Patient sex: F
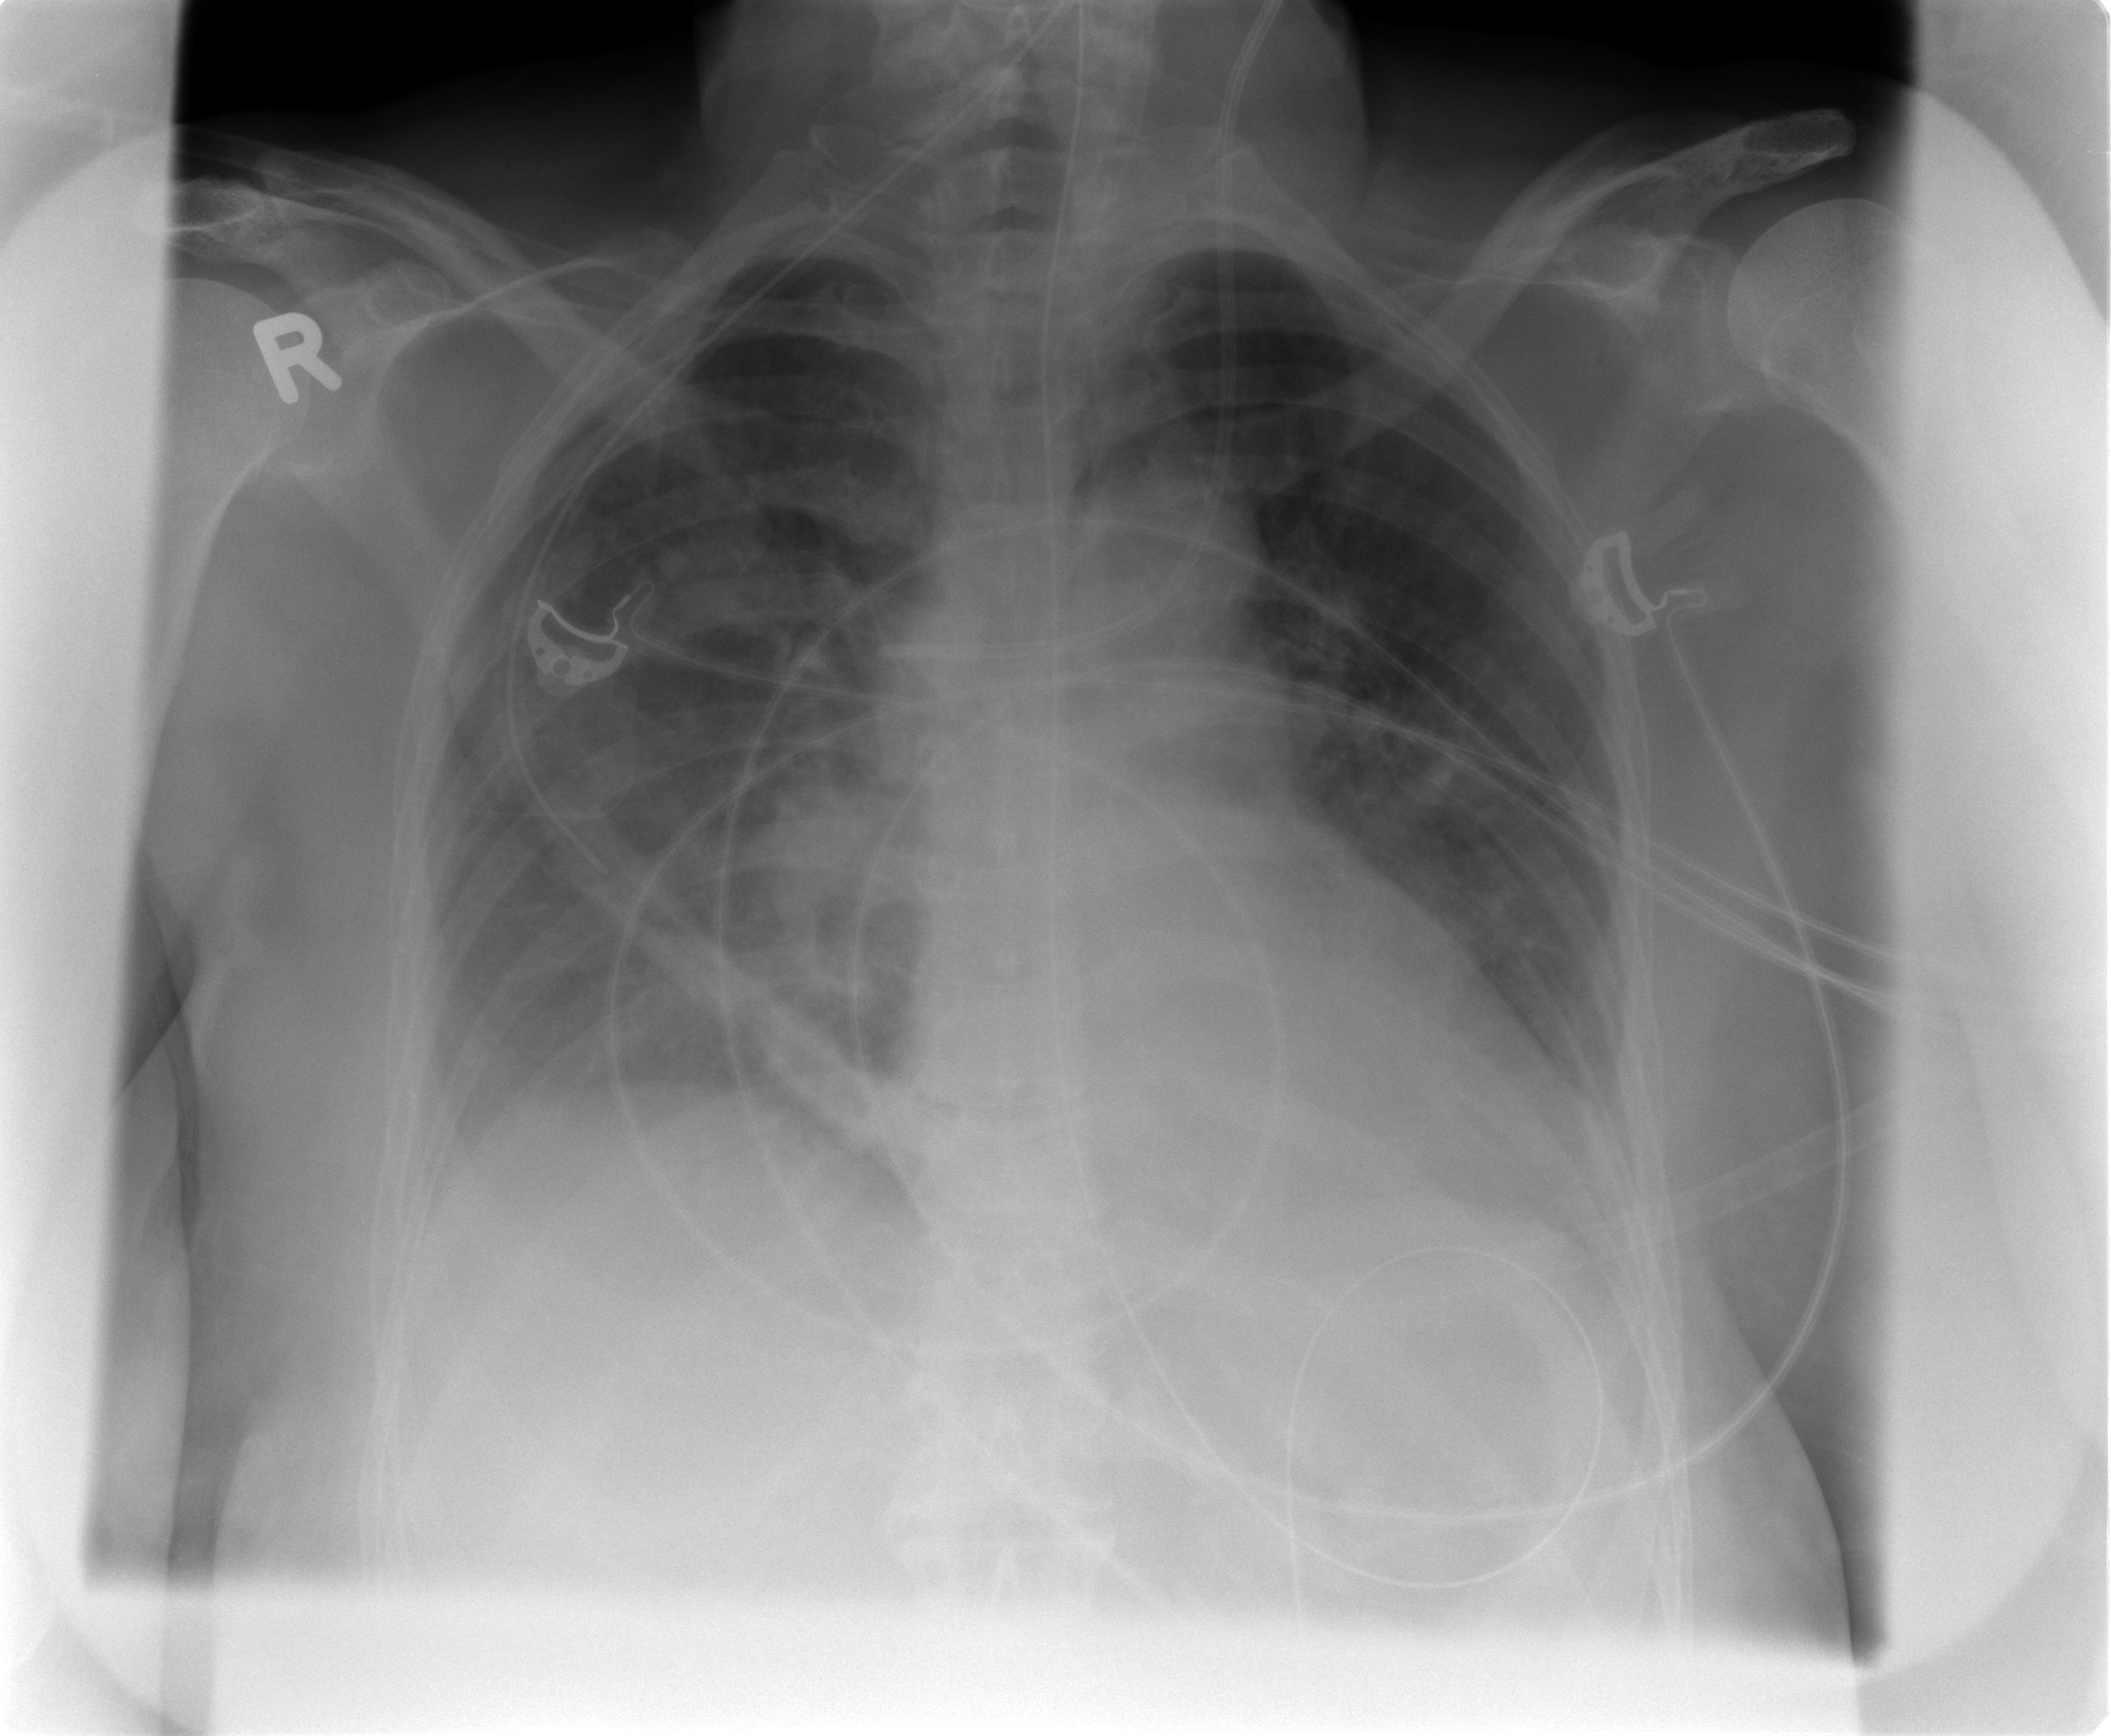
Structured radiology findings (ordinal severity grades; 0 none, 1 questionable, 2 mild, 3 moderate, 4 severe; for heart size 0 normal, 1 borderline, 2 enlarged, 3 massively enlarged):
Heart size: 0
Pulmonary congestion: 1
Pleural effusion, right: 0
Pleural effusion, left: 0
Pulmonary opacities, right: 3
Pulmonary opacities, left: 2
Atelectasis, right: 1
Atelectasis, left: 1